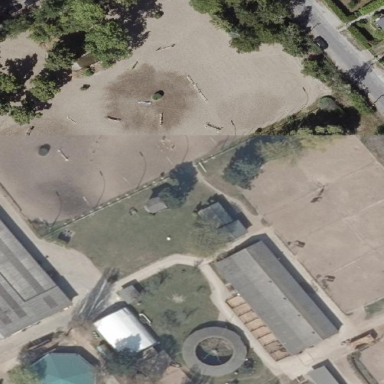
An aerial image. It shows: Equestrian pitch with sand surface.